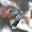
Label: 7